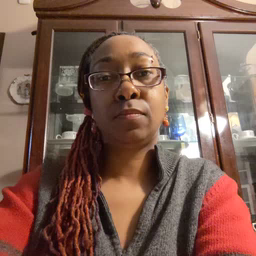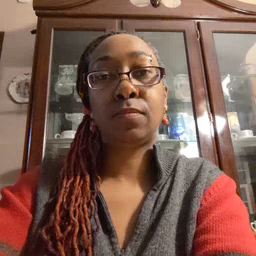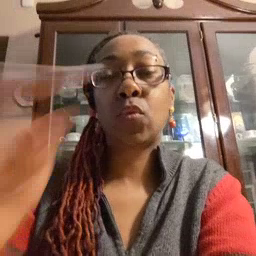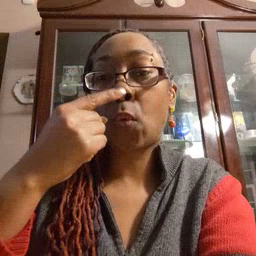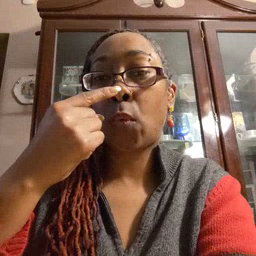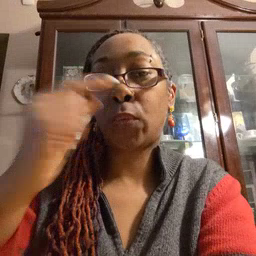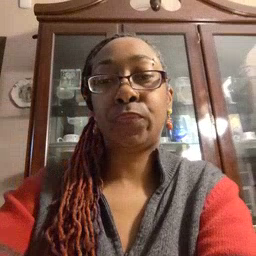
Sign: nose